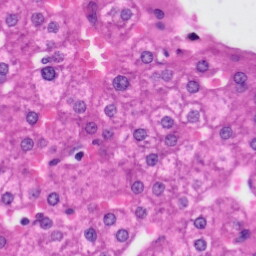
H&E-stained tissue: Liver